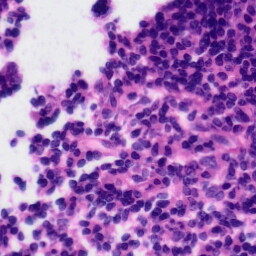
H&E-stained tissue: Tonsil